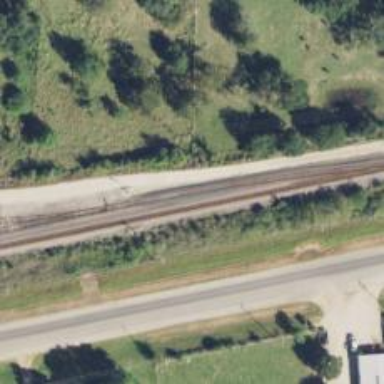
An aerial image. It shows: Railway siding with rails.